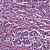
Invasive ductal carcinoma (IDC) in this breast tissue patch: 1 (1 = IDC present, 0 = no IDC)